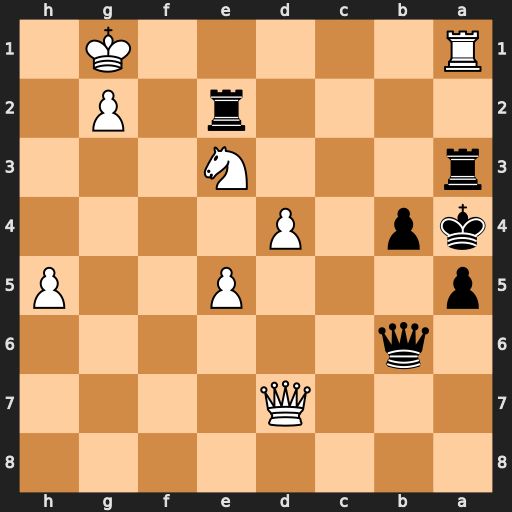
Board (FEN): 8/3Q4/1q6/p3P2P/kp1P4/r3N3/4r1P1/R5K1
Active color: b
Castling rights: -
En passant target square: -
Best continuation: Qb5 Qxb5+ Kxb5